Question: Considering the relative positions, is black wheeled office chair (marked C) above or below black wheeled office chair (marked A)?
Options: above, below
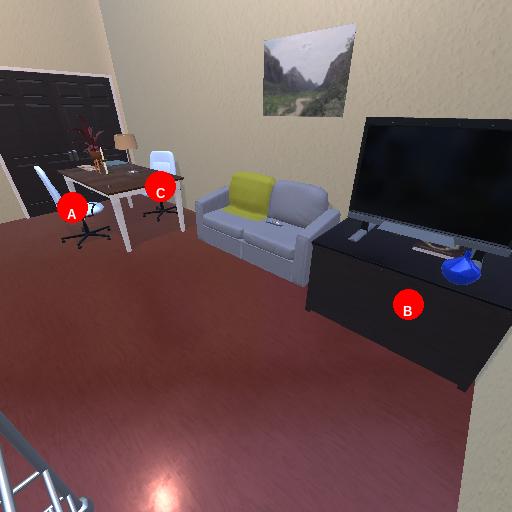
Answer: above